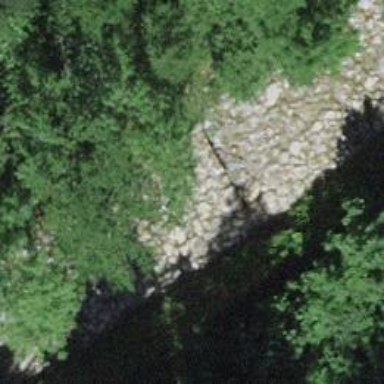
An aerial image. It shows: Check dam along waterway with retaining wall.